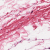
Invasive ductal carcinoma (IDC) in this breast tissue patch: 0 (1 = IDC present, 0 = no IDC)